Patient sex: F
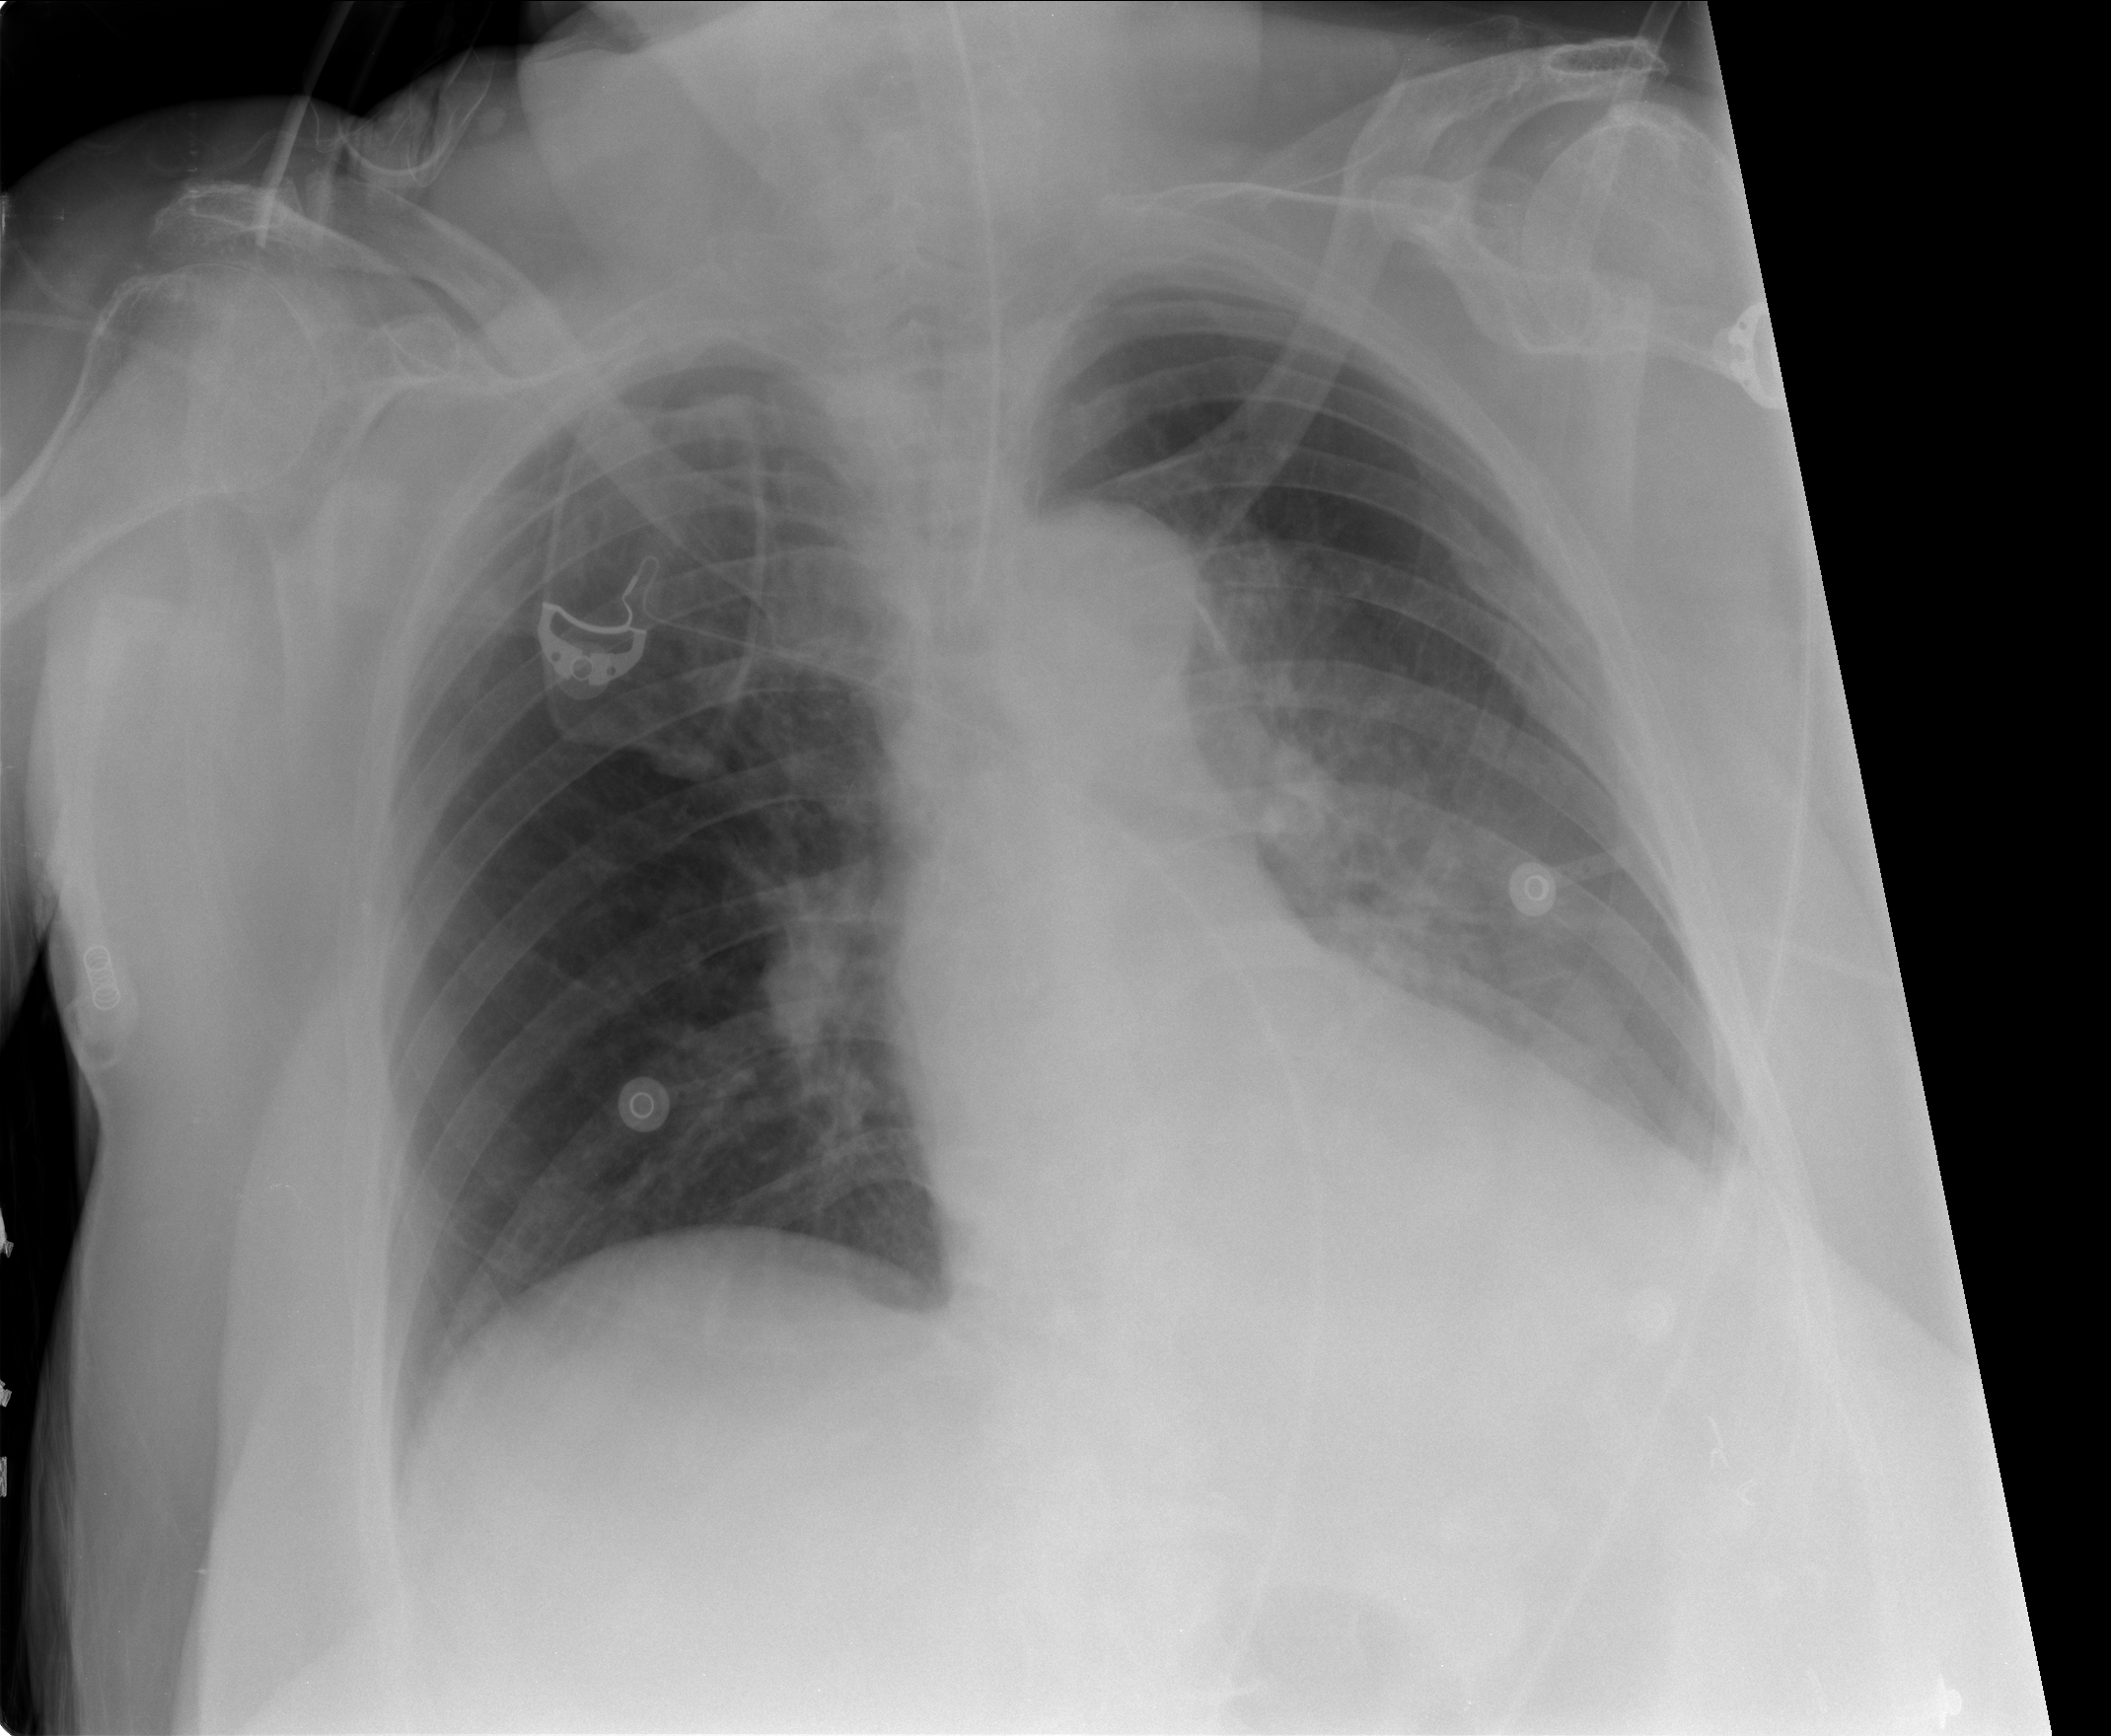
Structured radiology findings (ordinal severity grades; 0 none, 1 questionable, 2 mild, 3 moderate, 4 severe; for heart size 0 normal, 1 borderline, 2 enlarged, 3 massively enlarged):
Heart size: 2
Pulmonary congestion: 0
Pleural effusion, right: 0
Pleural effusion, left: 2
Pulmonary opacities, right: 0
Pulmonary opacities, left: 0
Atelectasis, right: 0
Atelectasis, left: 2